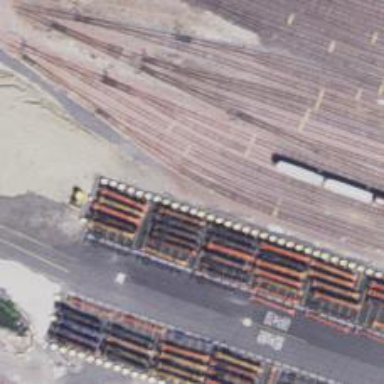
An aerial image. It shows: Abandoned railway yard.